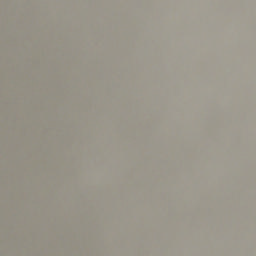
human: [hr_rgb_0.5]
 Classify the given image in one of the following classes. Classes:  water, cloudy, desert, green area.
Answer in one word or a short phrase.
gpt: cloudy